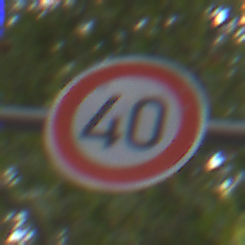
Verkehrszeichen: Geschwindigkeit40
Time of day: MorningAfternoon
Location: Outdoor (Urban)
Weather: Overcast
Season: NotSpecified
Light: Natural